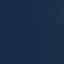
Land use / land cover: SeaLake